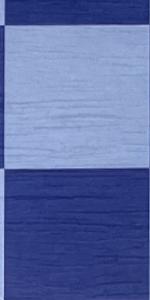
Label: Empty